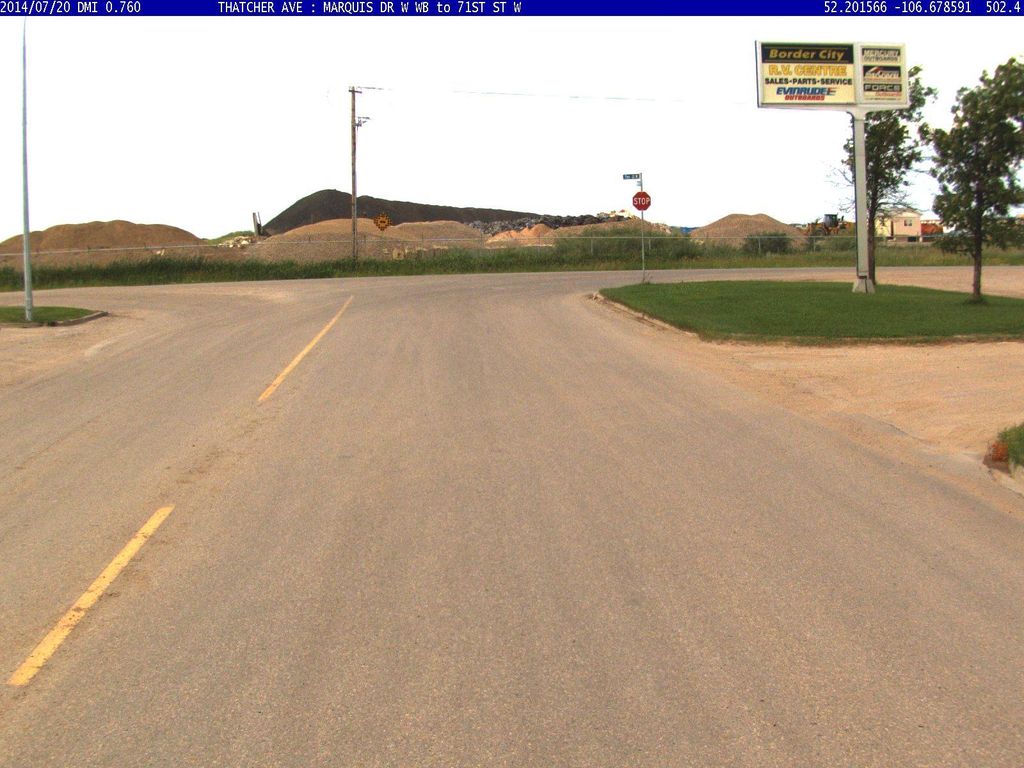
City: saskatoon